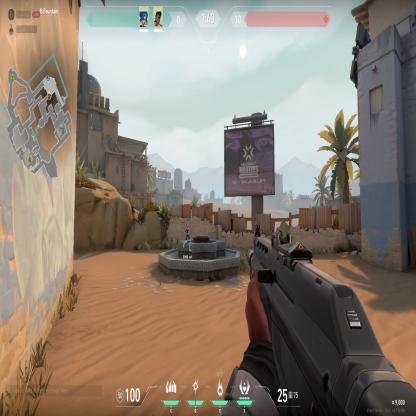
Label: teammate